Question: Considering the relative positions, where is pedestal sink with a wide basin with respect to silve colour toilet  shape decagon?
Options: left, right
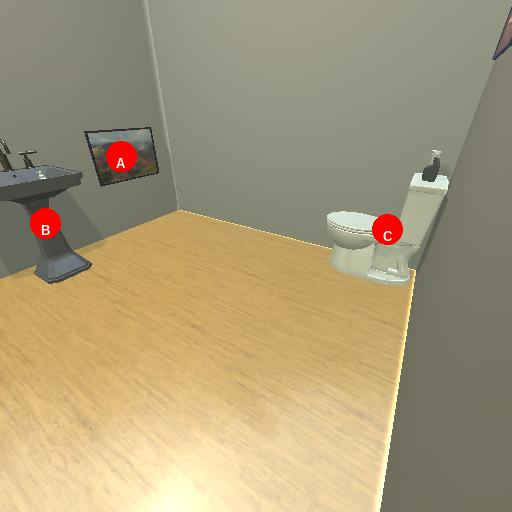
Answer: left